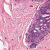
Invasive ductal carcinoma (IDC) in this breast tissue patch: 0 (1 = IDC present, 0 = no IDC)